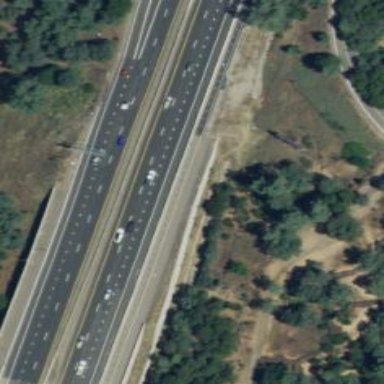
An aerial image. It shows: Bridge over motorway.